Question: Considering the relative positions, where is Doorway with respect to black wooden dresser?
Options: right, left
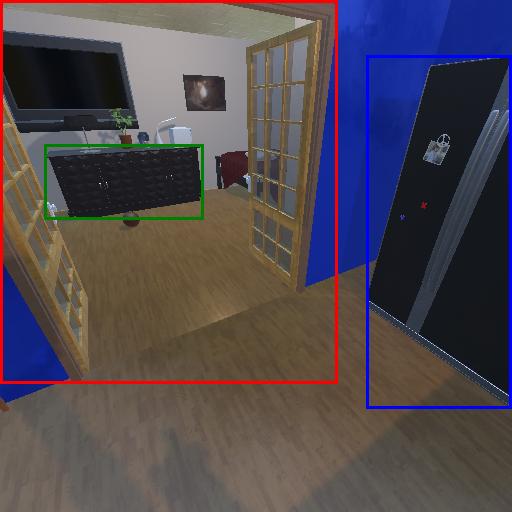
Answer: right